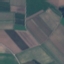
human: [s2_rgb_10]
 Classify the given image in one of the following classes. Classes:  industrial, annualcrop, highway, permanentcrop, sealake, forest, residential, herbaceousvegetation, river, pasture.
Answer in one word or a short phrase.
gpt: PermanentCrop